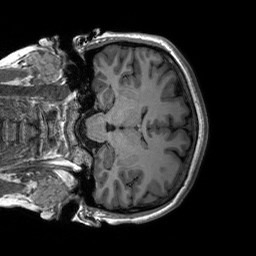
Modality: T1w
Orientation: coronal
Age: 24
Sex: female
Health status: healthy
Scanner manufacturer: siemens
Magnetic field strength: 3 T
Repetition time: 2.53 s
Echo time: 0.00227 s